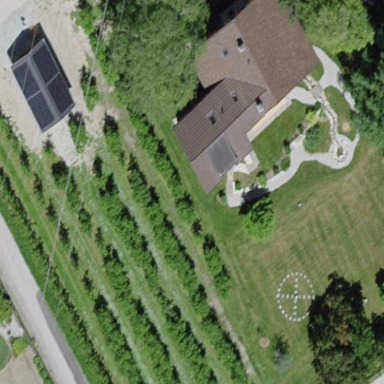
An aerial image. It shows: Orchard.